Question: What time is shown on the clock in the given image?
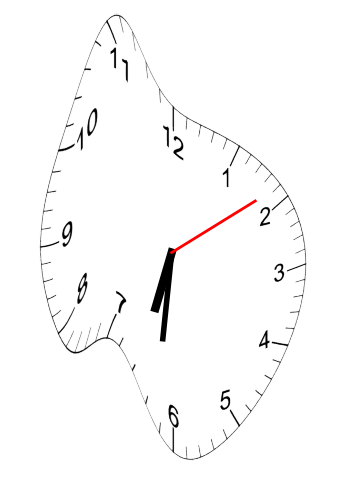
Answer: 06:31:09